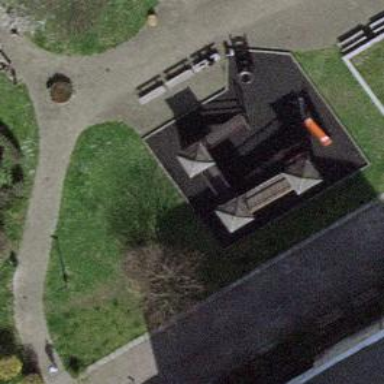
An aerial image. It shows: Playground area for leisure land.